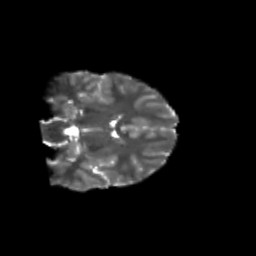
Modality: T2w
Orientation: coronal
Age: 11
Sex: male
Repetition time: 9.512 s
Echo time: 0.089 s